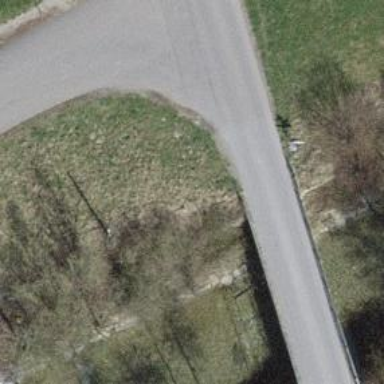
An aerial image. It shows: Unclassified road with bridge.